Interaction volume radius: 5 \u00c5
Interaction volume height: 30 \u00c5
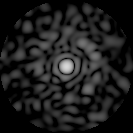
Disorder parameter: 0.8717